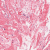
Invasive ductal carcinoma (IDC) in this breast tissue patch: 1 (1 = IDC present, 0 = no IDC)